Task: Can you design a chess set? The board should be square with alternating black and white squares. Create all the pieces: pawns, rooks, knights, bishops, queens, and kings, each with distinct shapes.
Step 4949:
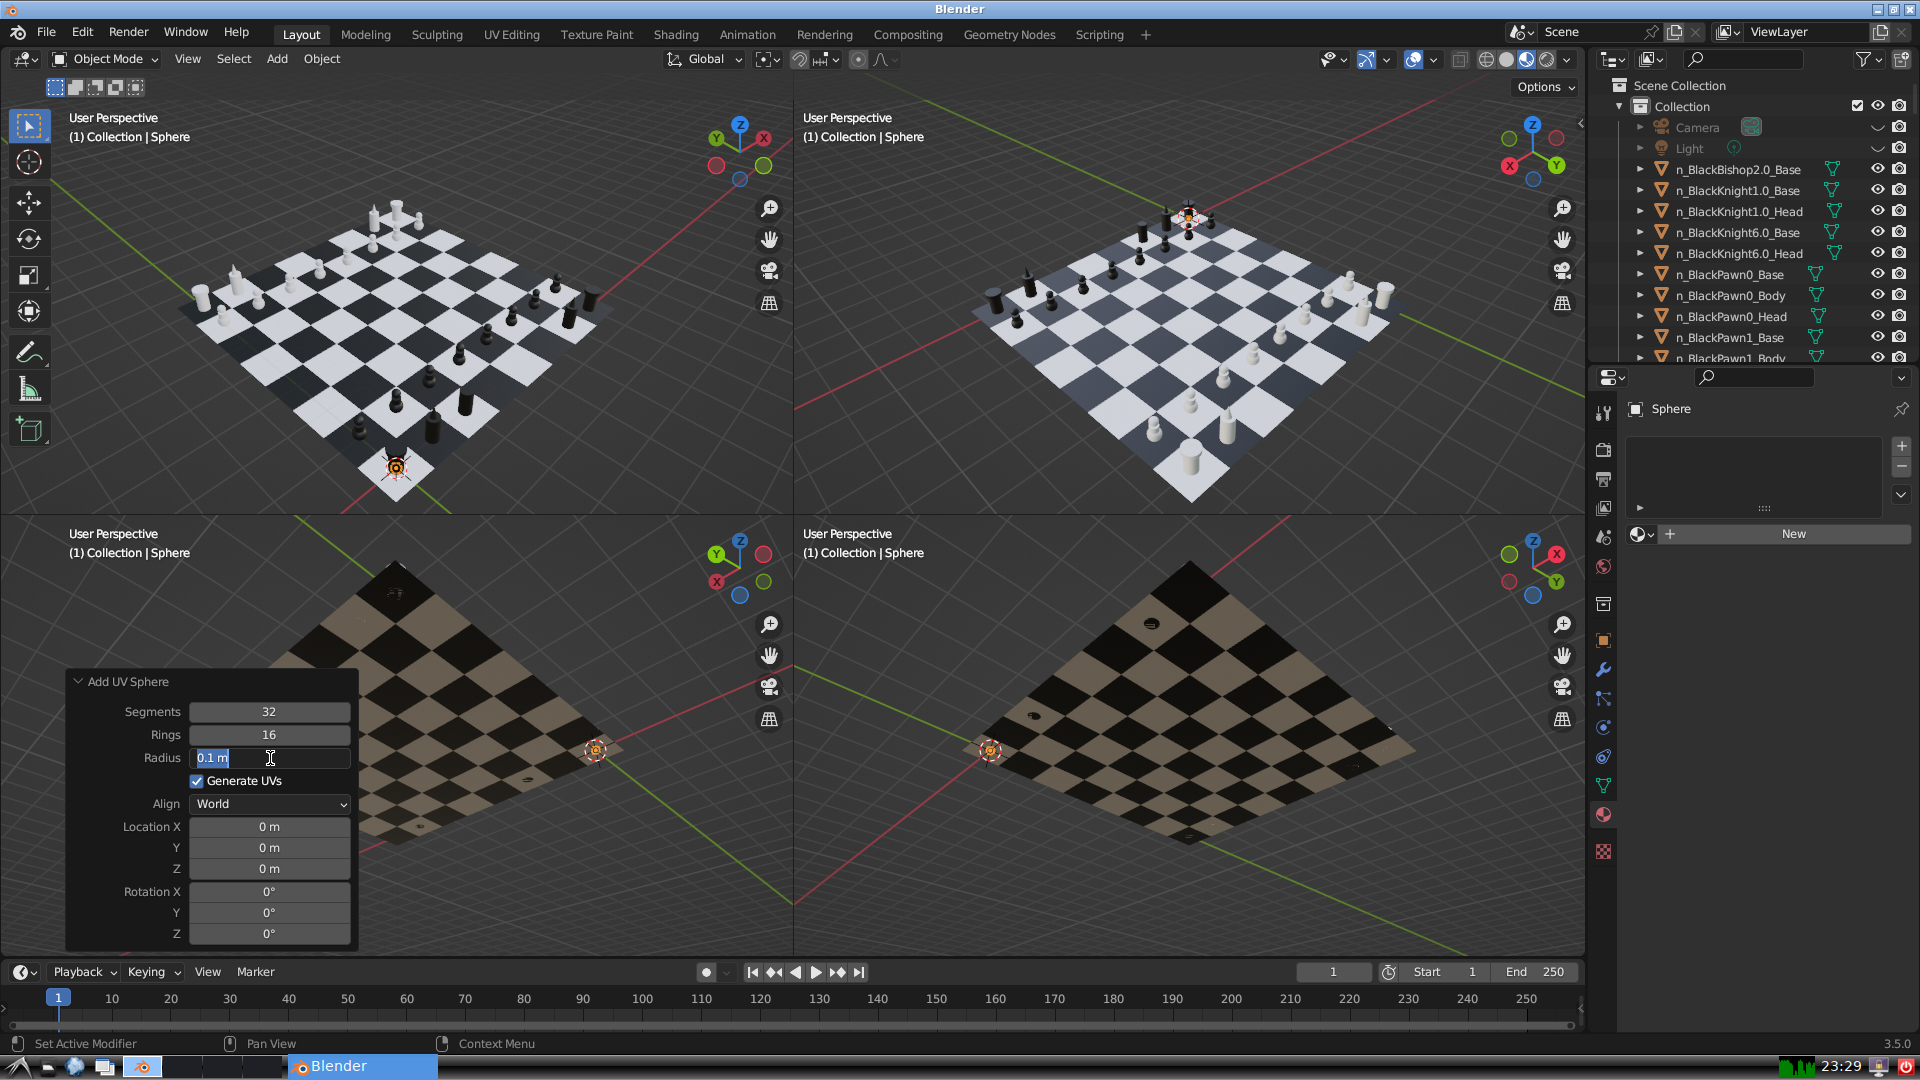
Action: input_text: 0.1